I will show an image sequence of human cooking. I have annotated the images with numbered circles. Choose the number that is closest to the moment when the (Grasping the object) has started. You are a five-time world champion in this game. Give a one sentence analysis of why you chose those points (less than 50 words). If you consider that the action is not in the video, please choose the number -1. Provide your answer at the end in a json file of this format: {"points": []}
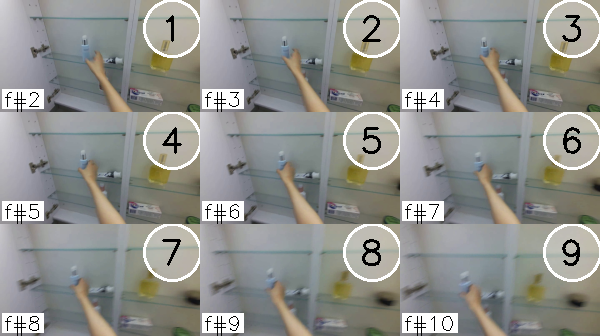
Frame 5 shows the clearest moment of hand-object contact.
{"points": [5]}